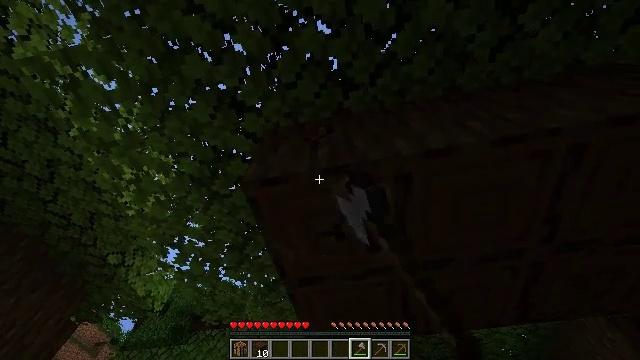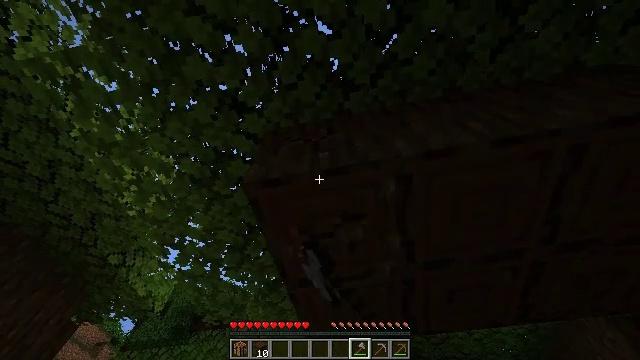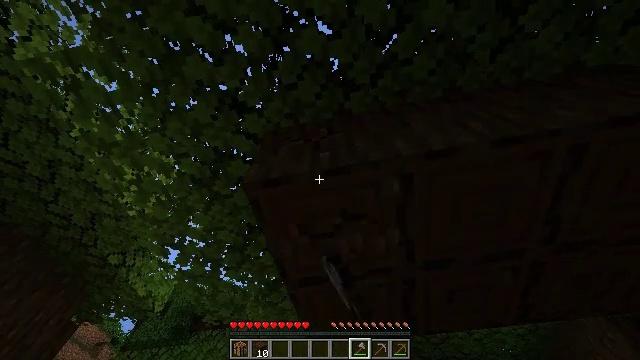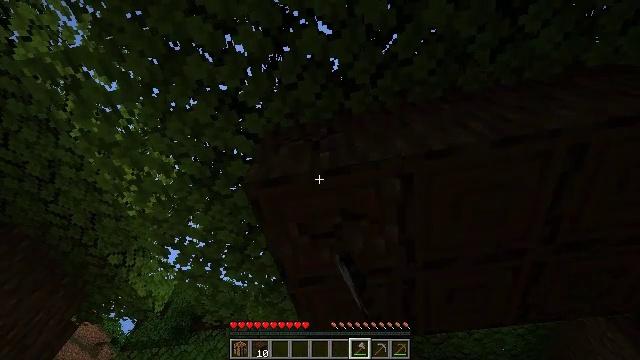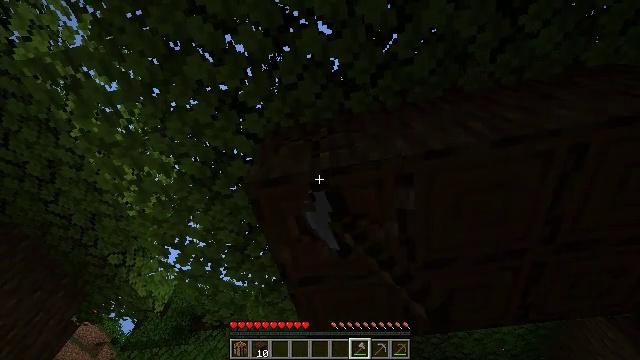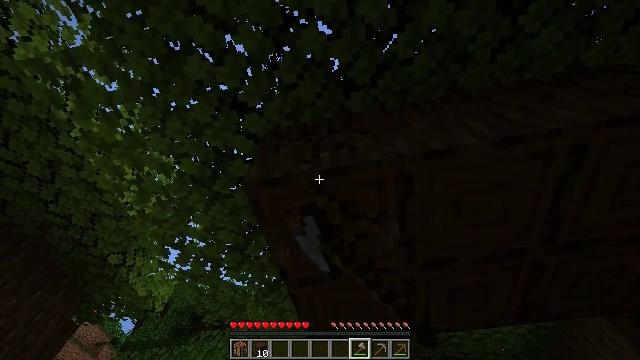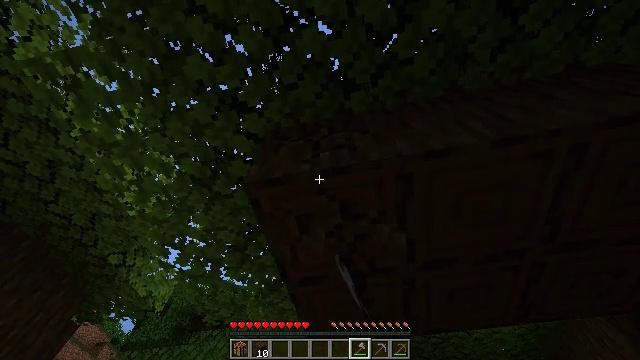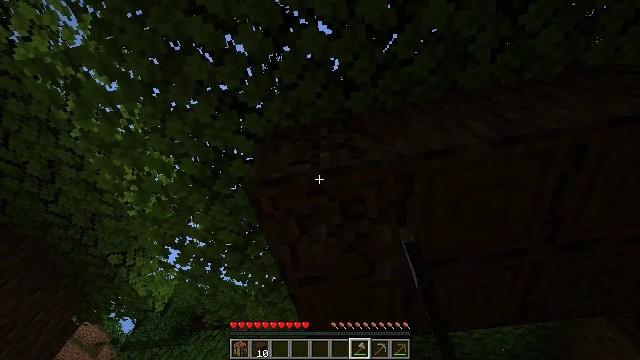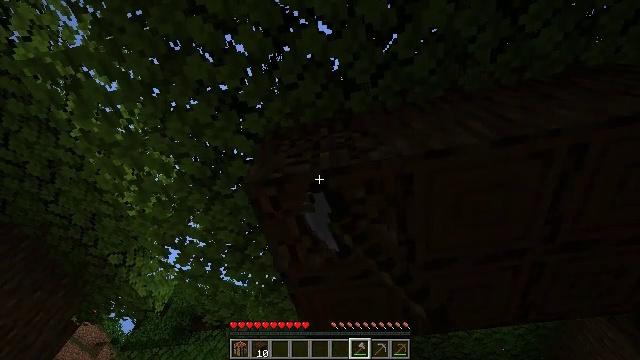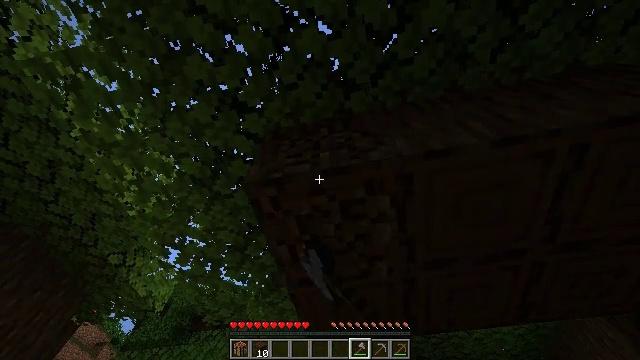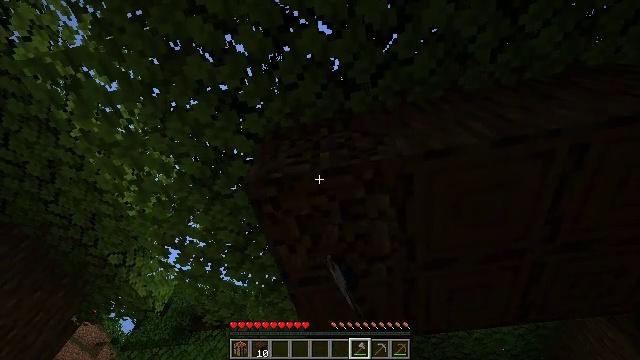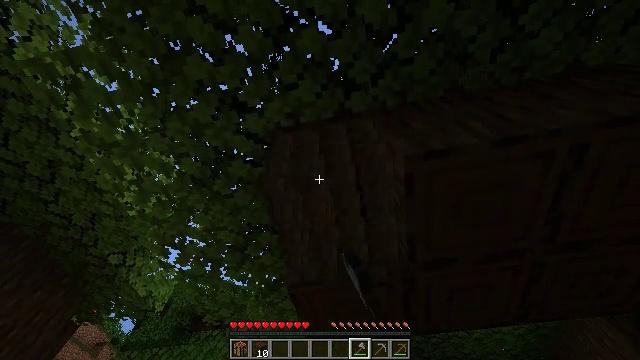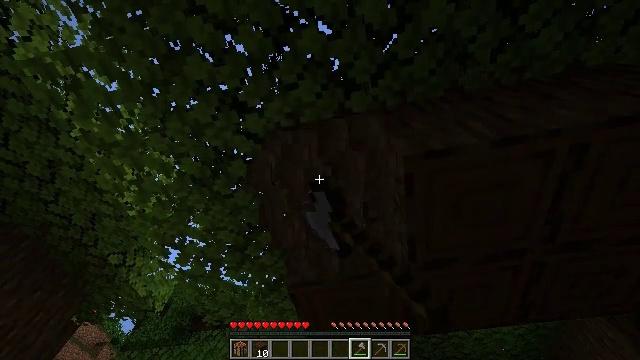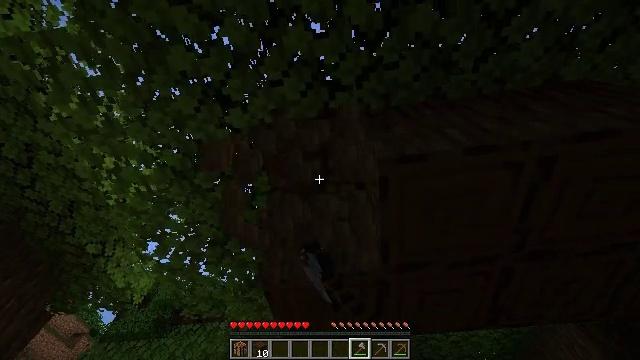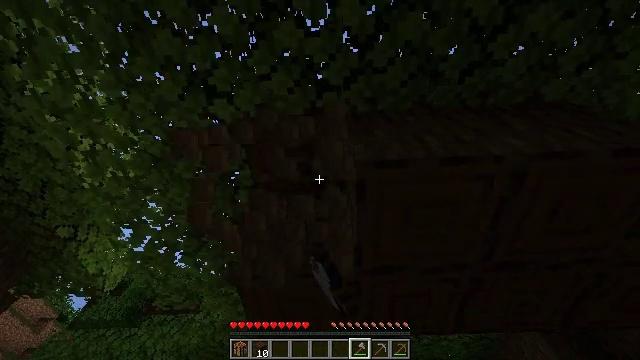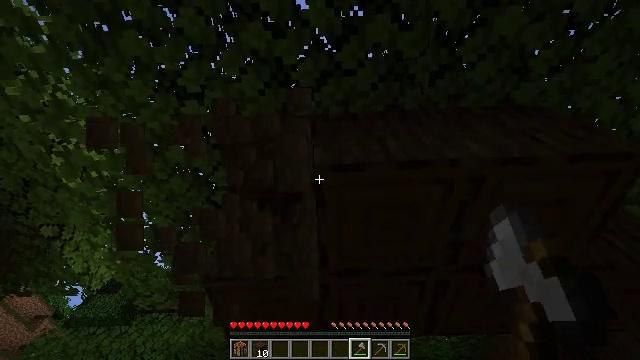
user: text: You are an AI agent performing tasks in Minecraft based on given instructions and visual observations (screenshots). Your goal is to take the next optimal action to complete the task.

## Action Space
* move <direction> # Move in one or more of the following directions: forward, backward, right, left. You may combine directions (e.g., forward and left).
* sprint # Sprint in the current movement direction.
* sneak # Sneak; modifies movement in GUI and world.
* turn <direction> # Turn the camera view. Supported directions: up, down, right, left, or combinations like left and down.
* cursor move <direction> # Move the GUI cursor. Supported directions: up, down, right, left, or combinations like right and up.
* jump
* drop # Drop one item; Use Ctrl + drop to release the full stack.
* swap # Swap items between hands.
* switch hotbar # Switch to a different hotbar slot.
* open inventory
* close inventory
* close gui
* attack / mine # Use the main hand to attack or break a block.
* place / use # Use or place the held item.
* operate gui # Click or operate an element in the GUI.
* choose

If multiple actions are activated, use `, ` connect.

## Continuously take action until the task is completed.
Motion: motion action
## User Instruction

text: Collect dark oak log for building.
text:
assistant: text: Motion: attack / mine
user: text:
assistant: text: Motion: attack / mine
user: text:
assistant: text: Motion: attack / mine
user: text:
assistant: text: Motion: attack / mine
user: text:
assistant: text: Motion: attack / mine
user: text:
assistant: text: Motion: attack / mine
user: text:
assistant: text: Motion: attack / mine
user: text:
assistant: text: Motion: attack / mine
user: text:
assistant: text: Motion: attack / mine
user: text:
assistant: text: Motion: attack / mine
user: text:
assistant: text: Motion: attack / mine
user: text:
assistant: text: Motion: attack / mine
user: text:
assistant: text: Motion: move right, turn right, attack / mine
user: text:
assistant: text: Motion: move right, turn right, attack / mine
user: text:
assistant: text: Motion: move right, attack / mine
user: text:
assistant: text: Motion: move right, attack / mine
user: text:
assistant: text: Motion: attack / mine
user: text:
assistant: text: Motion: attack / mine
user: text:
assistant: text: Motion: attack / mine
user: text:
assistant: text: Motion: attack / mine
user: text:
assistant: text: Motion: attack / mine
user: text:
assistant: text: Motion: attack / mine
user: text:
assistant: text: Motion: attack / mine
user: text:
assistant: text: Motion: attack / mine
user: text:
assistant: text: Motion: attack / mine
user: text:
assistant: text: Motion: attack / mine
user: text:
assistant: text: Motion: attack / mine
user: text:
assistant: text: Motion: attack / mine
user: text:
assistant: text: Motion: attack / mine
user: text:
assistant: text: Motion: attack / mine